Interaction volume radius: 10 \u00c5
Interaction volume height: 30 \u00c5
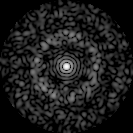
Disorder parameter: 0.8337